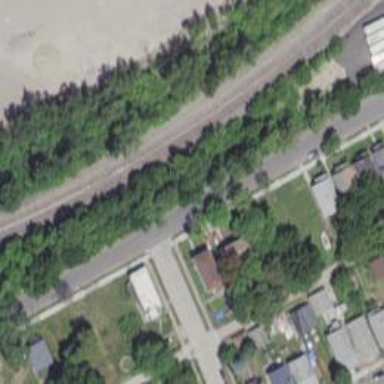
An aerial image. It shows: Railway siding with rails.